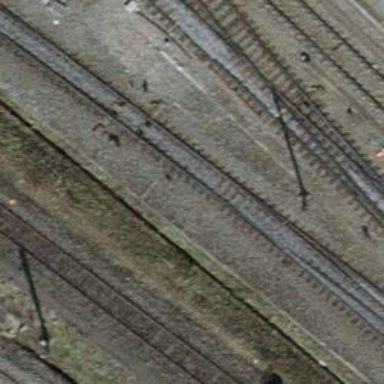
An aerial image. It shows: Railway yard with single rail track. The electrified track has contact line for power supply.